Question: I have a peculiar problem within Visual Studio 2010, where all of a sudden my Team Projects within the Team Explorer window are empty and both display red crosses on their icons as can be seen in the attached image.
Can anyone help to explain why this is happening or how to find further information such as an error as no errors are displayed?
I have so far cleared the user settings through the Visual Studio 2010 command line, deleted all files from the Team Foundation cache folder from within my user account in Windows, uninstalled then reinstalled Visual Studio with SP1 and rebooted.
This seems isolated to the Team Explorer window, as I can browse and check out files using Source Control Explorer.
Thanks

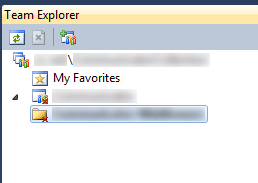
Answer: Finally sorted it after a good few hours of head scratching and various attempts, it came down to either
'''
C:\windows\system32 > regsvr32.exe /u actxprxy.dll
C:\windows\system32 > regsvr32.exe actxprxy.dll
'''
or
'''
regsvr32 "C:\Program Files (x86)\Internet Explorer\ieproxy.dll"
'''
I was running these to fix a problem in SQL Server 2010 Management Studio that I had encountered where I could not navigate databases so it must have been something internally to do with Windows Explorer. That information was found <URL>.